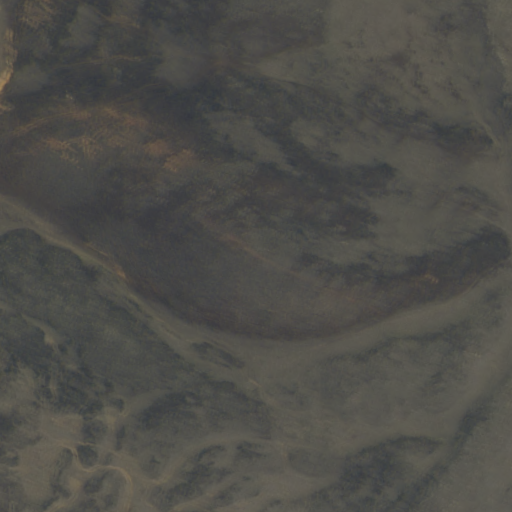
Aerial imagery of mountain in Hawaii named Pu‘u‘ula‘ula containing only unknown